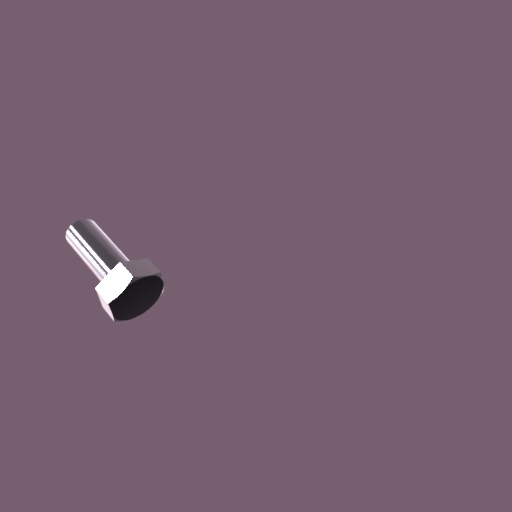
Label: bolt